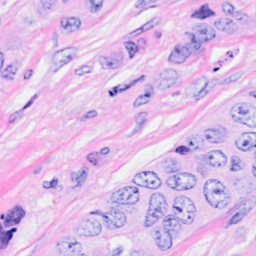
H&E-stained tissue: Breast